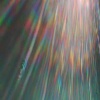
Label: sunburn